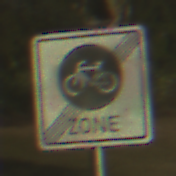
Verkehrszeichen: EndeFahrradzone
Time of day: SunriseSunset
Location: Outdoor (Nature)
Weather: Clear
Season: NotSpecified
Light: Natural